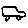
Label: car